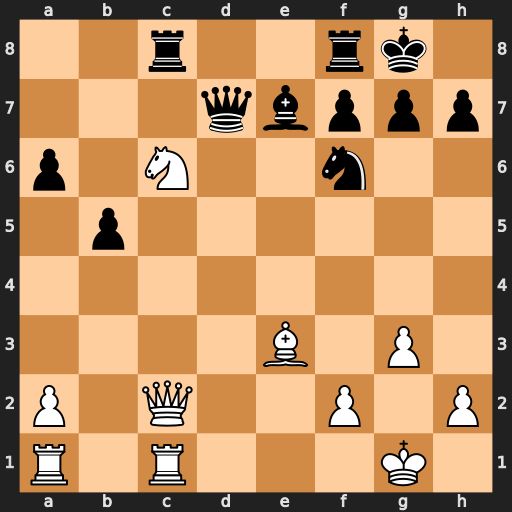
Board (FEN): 2r2rk1/3qbppp/p1N2n2/1p6/8/4B1P1/P1Q2P1P/R1R3K1
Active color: w
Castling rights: -
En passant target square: -
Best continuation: Nxe7+ Qxe7 Qxc8 Rxc8 Rxc8+